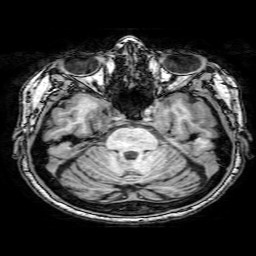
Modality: T1w
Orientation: coronal
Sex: female
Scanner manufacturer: philips
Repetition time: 0.008214 s
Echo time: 0.00376 s